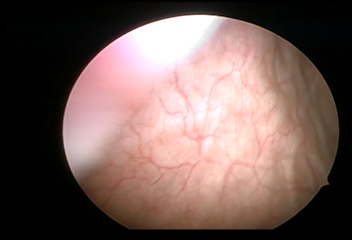
Modality: WLC
Class: Normal mucosa
Bladder cancer association: No